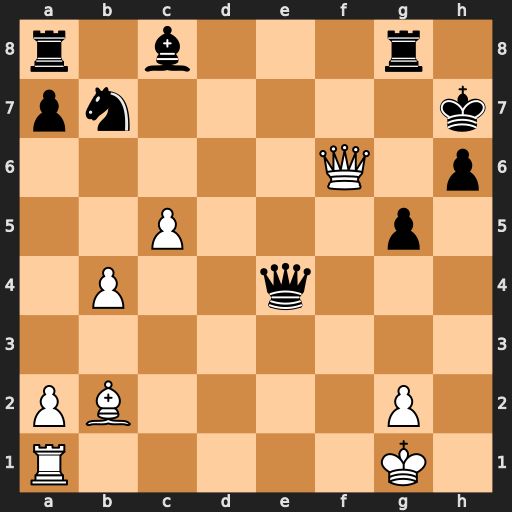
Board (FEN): r1b3r1/pn5k/5Q1p/2P3p1/1P2q3/8/PB4P1/R5K1
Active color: w
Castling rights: -
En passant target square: -
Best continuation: Qf7+ Rg7 Qxg7#